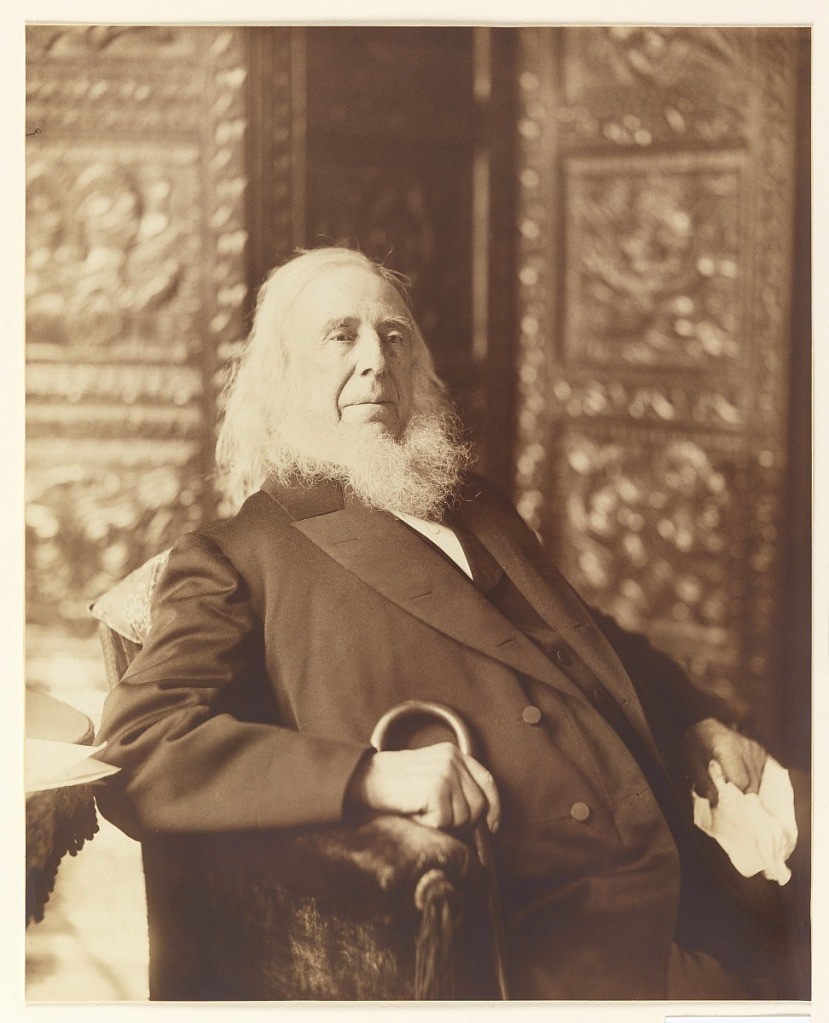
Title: Portrait of Peter Cooper
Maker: Peter Cooper, American, 1791–1883
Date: ca. 1880
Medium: Sepia photographic print on paper
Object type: Photograph
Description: A three-quarter length portrait of Peter Cooper, facing right. He is seated in an armchair, his cane held in his right hand.